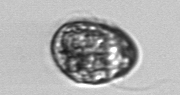
Label: Proterythropsis